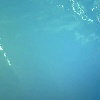
Label: water